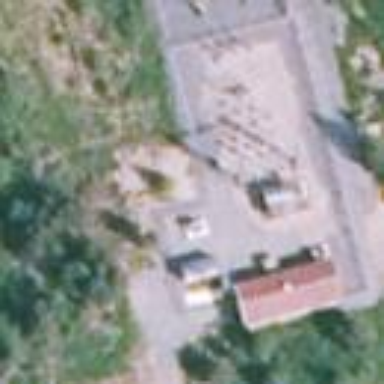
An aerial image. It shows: Distribution-level power substation.